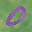
Label: 0